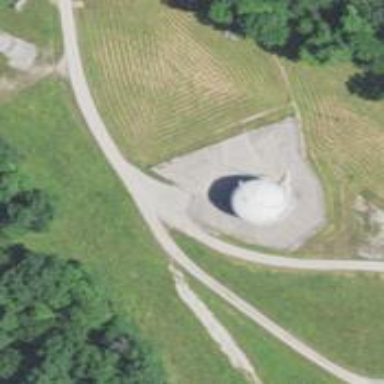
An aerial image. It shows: Storage tank with man-made structure.